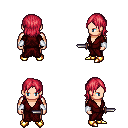
a pixel art fantasy rpg character, male body template, human, light skin, red robe, red pants, ruby red long bangs hairstyle, white cloth bracers, gold boots, dagger, four views (front, back, left, right), 2x2 character sprite sheet, small pixel art, hard edges, no anti-aliasing